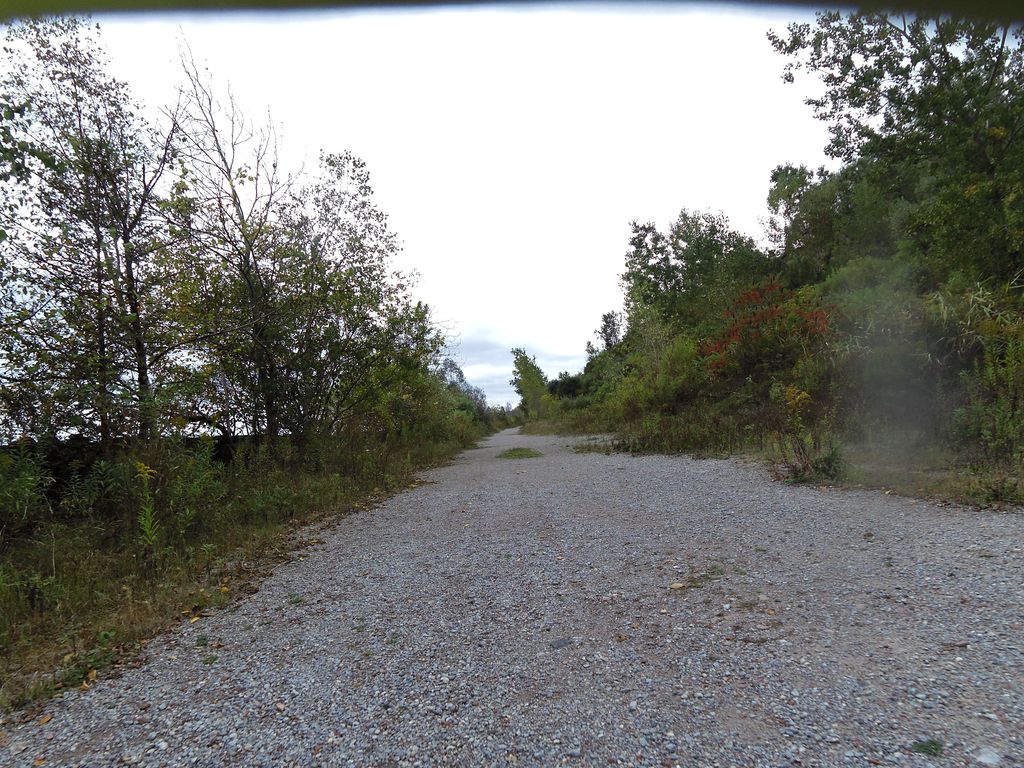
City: toronto